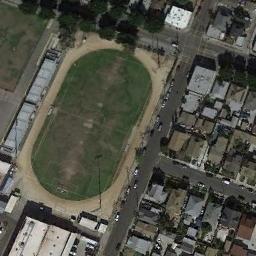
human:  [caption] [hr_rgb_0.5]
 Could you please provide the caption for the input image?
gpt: The ground track field is surrounded by lots of dense houses arranged neatly .

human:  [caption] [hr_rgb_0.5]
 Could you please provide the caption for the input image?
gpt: There is a road between the track field and the residential area, And there is a lot of vegetation around .

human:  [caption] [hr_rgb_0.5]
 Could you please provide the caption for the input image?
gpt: The oval track has a small rectangular green space .

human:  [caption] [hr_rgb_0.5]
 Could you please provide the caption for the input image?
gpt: There are a lot of buildings next to the ground track field .

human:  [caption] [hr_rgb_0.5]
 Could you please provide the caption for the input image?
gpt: There are some buildings around the ground track field with a yellow track .